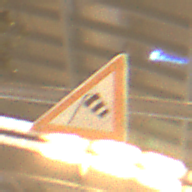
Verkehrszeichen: SeitenwindVonLinks
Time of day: NotSpecified
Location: Indoor (Urban)
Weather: NotSpecified
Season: NotSpecified
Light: Artificial